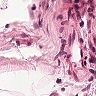
Metastatic tissue present: no